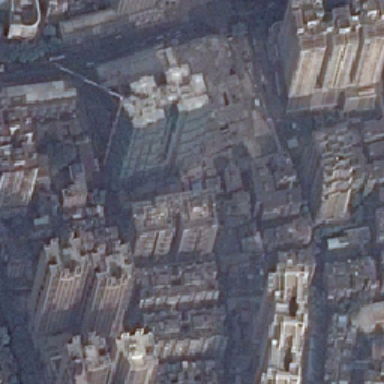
The dark advertisement is on a square with uneven screws .